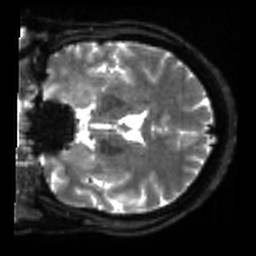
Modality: sbref
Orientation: coronal
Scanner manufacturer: siemens
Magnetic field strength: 3 T
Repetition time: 4 s
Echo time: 0.0594 s